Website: bh-photo
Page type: billing-address
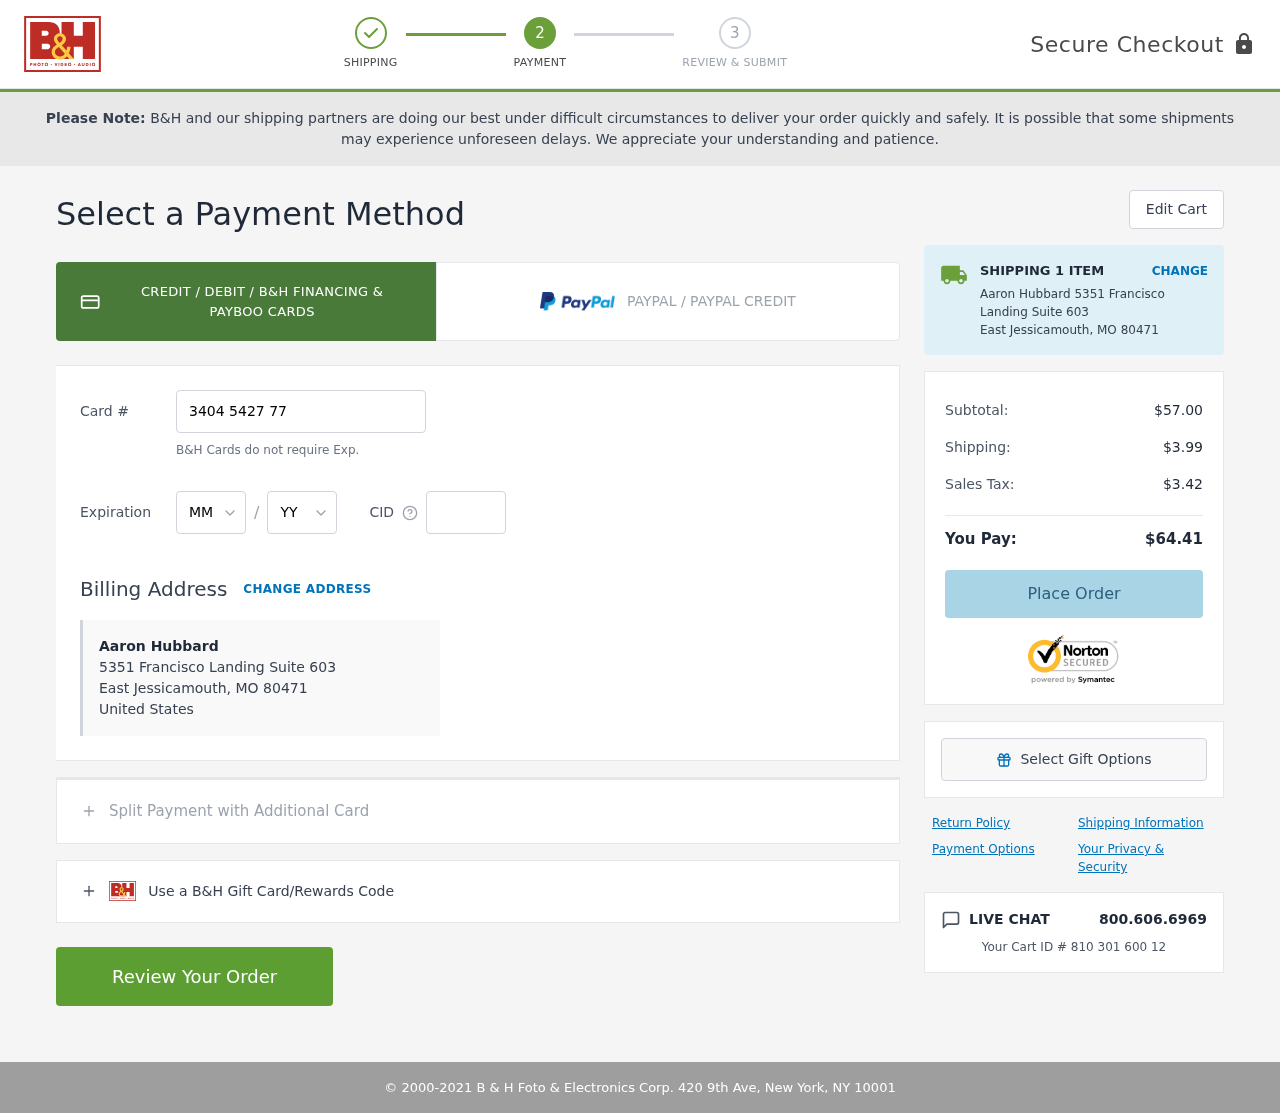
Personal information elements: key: PII_CARD_CVV
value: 1072
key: PII_CARD_EXPIRY_MONTH
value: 10
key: PII_CARD_EXPIRY_YEAR
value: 30
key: PII_CARD_NUMBER
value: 3404 5427 7719 082
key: PII_CITY
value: East Jessicamouth
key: PII_COUNTRY
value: United States
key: PII_FULLNAME
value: Aaron Hubbard
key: PII_POSTCODE
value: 80471
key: PII_STATE_ABBR
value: MO
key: PII_STREET
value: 5351 Francisco Landing Suite 603
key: PII_FULLNAME2
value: Aaron Hubbard
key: PII_STREET2
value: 5351 Francisco Landing Suite 603
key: PII_CITY_STATE_ZIP2
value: East Jessicamouth, MO
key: PII_POSTCODE2
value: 80471
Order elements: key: ORDER_NUM_ITEMS
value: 1
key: ORDER_SUBTOTAL
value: $57.00
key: ORDER_SHIPPING_COST
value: $3.99
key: ORDER_TAX
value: $3.42
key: ORDER_TOTAL
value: $64.41
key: ORDER_ID
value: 810 301 600 12